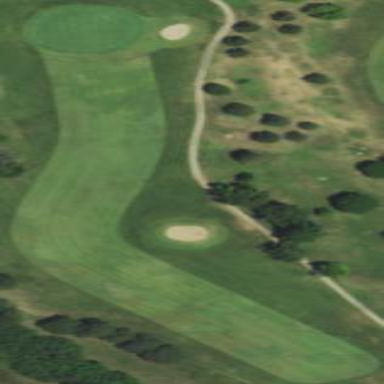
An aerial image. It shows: Grassy area designated as golf fairway.